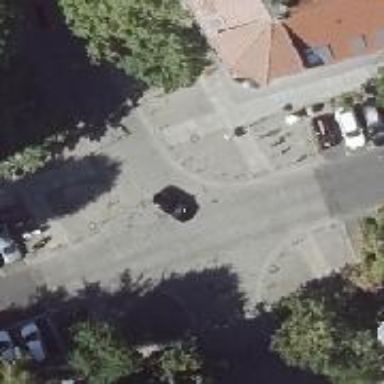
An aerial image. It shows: Residential road with separate sidewalk.